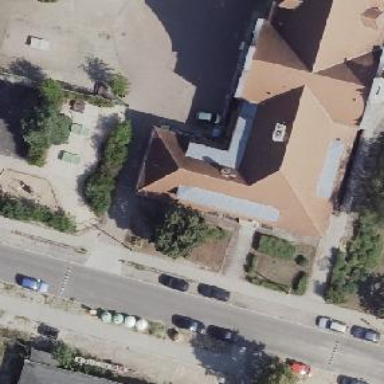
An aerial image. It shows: School building with hipped roof.